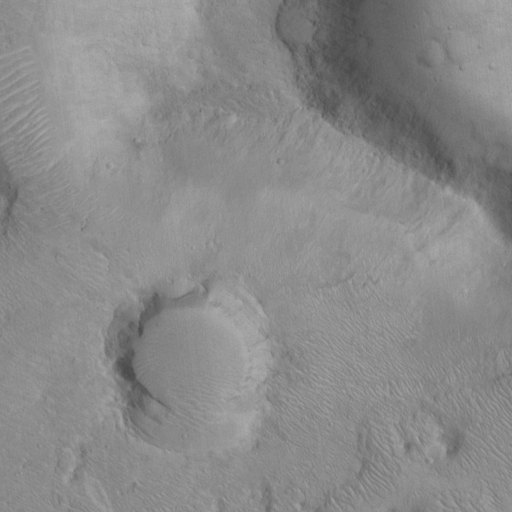
Classes present: Background, Cone